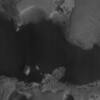
Label: not_dusty